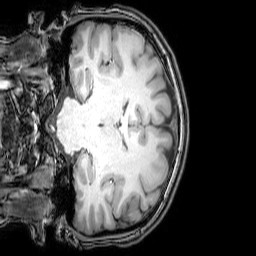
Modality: T1w
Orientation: coronal
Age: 20
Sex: female
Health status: healthy
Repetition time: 0.081 s
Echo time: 0.037 s